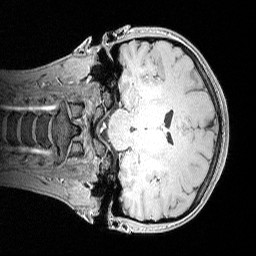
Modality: MP2RAGE
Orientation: coronal
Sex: female
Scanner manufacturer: siemens
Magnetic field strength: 3 T
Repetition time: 5 s
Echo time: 0.00292 s